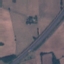
Land use / land cover: Highway